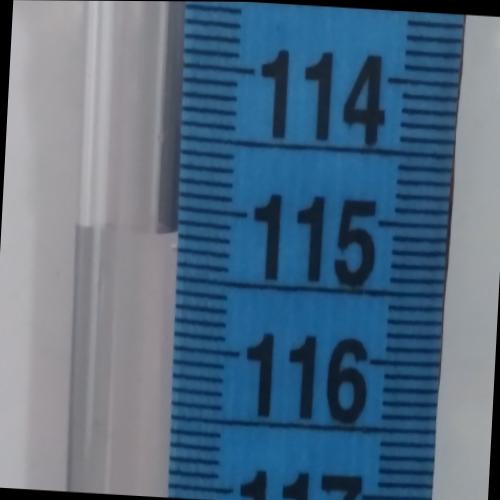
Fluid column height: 115.2 cm